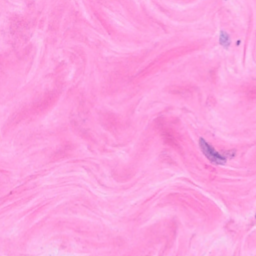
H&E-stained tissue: Breast